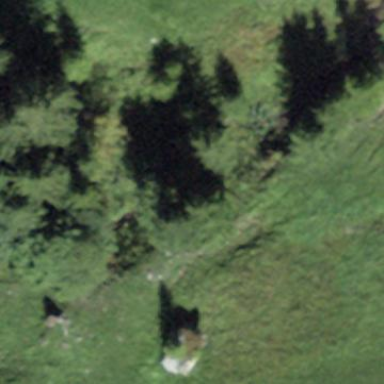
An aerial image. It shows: Forest area.